Question: I use Next.js 10 to build like a timetable or a schedule
I want something like this (from json)
| bushaltestelle | zeit 1 | zeit 2 | zeit 3 | |
| -------------- | ------ | ------ | ------ | |
| props[0].bushaltestelle | props[0].zeiten[0] | props[0].zeiten1 | props[0].zeiten[2] | ... |
| props1.bushaltestelle | props1.zeiten[0] | props1.zeiten1 | props1.zeiten[2] | ... |
| props[2].bushaltestelle | props[2].zeiten[0] | props[2].zeiten1 | props[2].zeiten[2] | ... |
| ... | ... | ... | ... | ... |
json:
'''
[
{
"bushaltestelle":"Bad Konigshofen ZOB",
"zeiten":[
"05:55",
"06:35",
"06:35",
"NULL",
"NULL",
"NULL",
"07:15",
"07:15",
"08:15",
"09:15",
"10:15",
"11:15",
"12:15",
"12:15",
"NULL",
"13:10",
"13:15",
"NULL",
"14:15",
"15:30",
"15:15",
"16:15",
"16:15",
"17:15",
"17:15",
"18:15"
]
},
{
"bushaltestelle":"Bad Konigshofen Schulzentrum",
"zeiten":[
"NULL",
"NULL",
"NULL",
"NULL",
"NULL",
"NULL",
"NULL",
"NULL",
"NULL",
"NULL",
"NULL",
"NULL",
"12:17",
"NULL",
"13:10",
"13:17",
"NULL",
"13:30",
"NULL",
"15:32",
"NULL",
"16:17",
"NULL",
"17:17",
"NULL",
"NULL"
]
},
{
"bushaltestelle":"Grosseibstadt",
"zeiten":[
"06:00",
"06:40",
"06:40",
"NULL",
"NULL",
"NULL",
"07:20",
"07:20",
"08:20",
"09:20",
"10:20",
"11:20",
"12:20",
"12:20",
"13:15",
"NULL",
"13:20",
"NULL",
"14:20",
"15:35",
"15:20",
"16:20",
"16:20",
"17:20",
"17:20",
"18:20"
]
}
]
'''
I can generate to "bushaltestelle" row with
'''
{props.map(props => <div className={styles.grid_left}>{props.bushaltestelle}</div>)}
'''
But I dont know how to generate the "zeiten"
For better understanding: Bushaltestellen => bus stops; zeiten => times
So I have in the first column all bus stops in the direction the bus drives, and then I have the times when the bus arrives at the bus stop.
If I have a bad json design, then I can change it. But the "bushaltestellen" and the "zeiten" must be able to be any lenght. so it should work whether i have 1 or 2 million
Edit (thanks to @yochanan sheinberger):
'''
{props.map(prop =>
<grid className={styles.grid_container}>
<div className={styles.grid_left}>{prop.bushaltestelle}</div>
{prop.zeiten.map(zeit => <div className={styles.grid_right}>{zeit}</div>)}
</grid>
)}
'''
my css:
'''
.grid_container {
display: grid;
grid-template-columns: repeat(2, 1fr);
grid-template-rows: repeat(24, 1fr);
gap: 0px 0px;
}
.grid_left {
grid-column: 1;
}
.grid_right {
grid-column: 2;
}
'''
My Custom Solution to answer:
'''
<table className={styles.tg}>
{props.map(prop =>
<tr>
<th className={styles.tg_0pky}>{prop.bushaltestelle}</th>
{prop.zeiten.map(zeit => zeit === "NULL" ? <th className={styles.tg_0pky}></th> : <th className={styles.tg_0pky}>{zeit}</th>)}
</tr>
)}
</table>
'''
css:
'''
.tg {
border-collapse: collapse;
border-spacing: 0;
}
.tg td {
border-color: black;
border-style: solid;
border-width: 1px;
font-family: Arial, sans-serif;
font-size: 14px;
overflow: hidden;
padding: 10px 5px;
word-break: normal;
}
.tg th {
border-color: black;
border-style: solid;
border-width: 1px;
font-family: Arial, sans-serif;
font-size: 14px;
font-weight: normal;
overflow: hidden;
padding: 10px 5px;
word-break: normal;
}
.tg .tg_0pky {
border-color: inherit;
text-align: left;
vertical-align: top
}
'''
This will look like this:

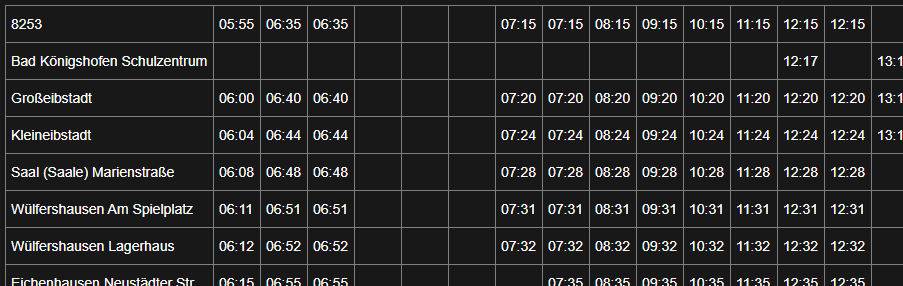
Answer: i guess you will have to make adjustments, but this is the idea.
'''
{props.map(prop => {
<div>
<div className={styles.grid_left}>{prop.bushaltestelle}</div>
{prop.zeiten.map(zeit => <div>{zeit}</div>)}
</div>
)}
'''
or with table element:
'''
<table>
{props.map((prop, i) =>
<>
{i === 0 && <tr><th></th>{prop.zeiten.map((z, i) => <th>{"zeit" + i}</th>)}</tr>}
<tr>
<th >{prop.bushaltestelle}</th>
{prop.zeiten.map(zeit => <td>{zeit !== "NULL" ? zeit : "-"}</td>)}
</tr>
</>
)}
</table>
'''